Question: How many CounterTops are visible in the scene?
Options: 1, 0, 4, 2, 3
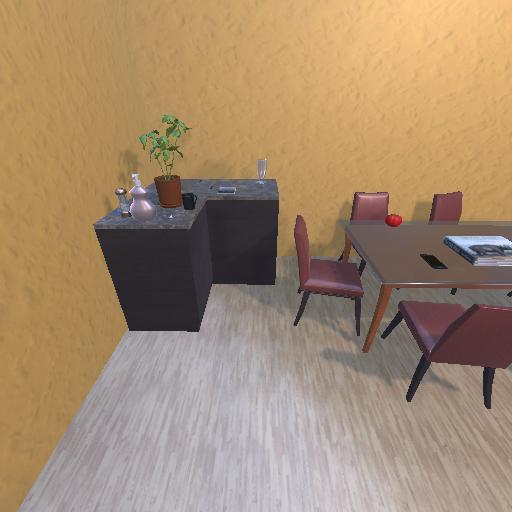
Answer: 1